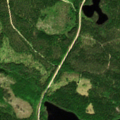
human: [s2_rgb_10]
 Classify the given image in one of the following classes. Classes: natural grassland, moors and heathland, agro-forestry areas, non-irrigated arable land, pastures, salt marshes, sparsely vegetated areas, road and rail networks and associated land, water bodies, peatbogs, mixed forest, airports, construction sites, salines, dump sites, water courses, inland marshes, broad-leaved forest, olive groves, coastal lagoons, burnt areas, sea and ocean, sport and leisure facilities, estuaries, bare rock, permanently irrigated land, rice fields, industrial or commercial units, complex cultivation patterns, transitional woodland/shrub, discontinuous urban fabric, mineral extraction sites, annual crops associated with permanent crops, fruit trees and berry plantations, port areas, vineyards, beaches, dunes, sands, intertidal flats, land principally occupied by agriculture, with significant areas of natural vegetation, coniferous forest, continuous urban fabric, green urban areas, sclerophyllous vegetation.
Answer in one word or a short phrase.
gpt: coniferous forest, mixed forest, water bodies